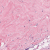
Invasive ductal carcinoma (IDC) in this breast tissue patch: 0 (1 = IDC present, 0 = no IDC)